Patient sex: M
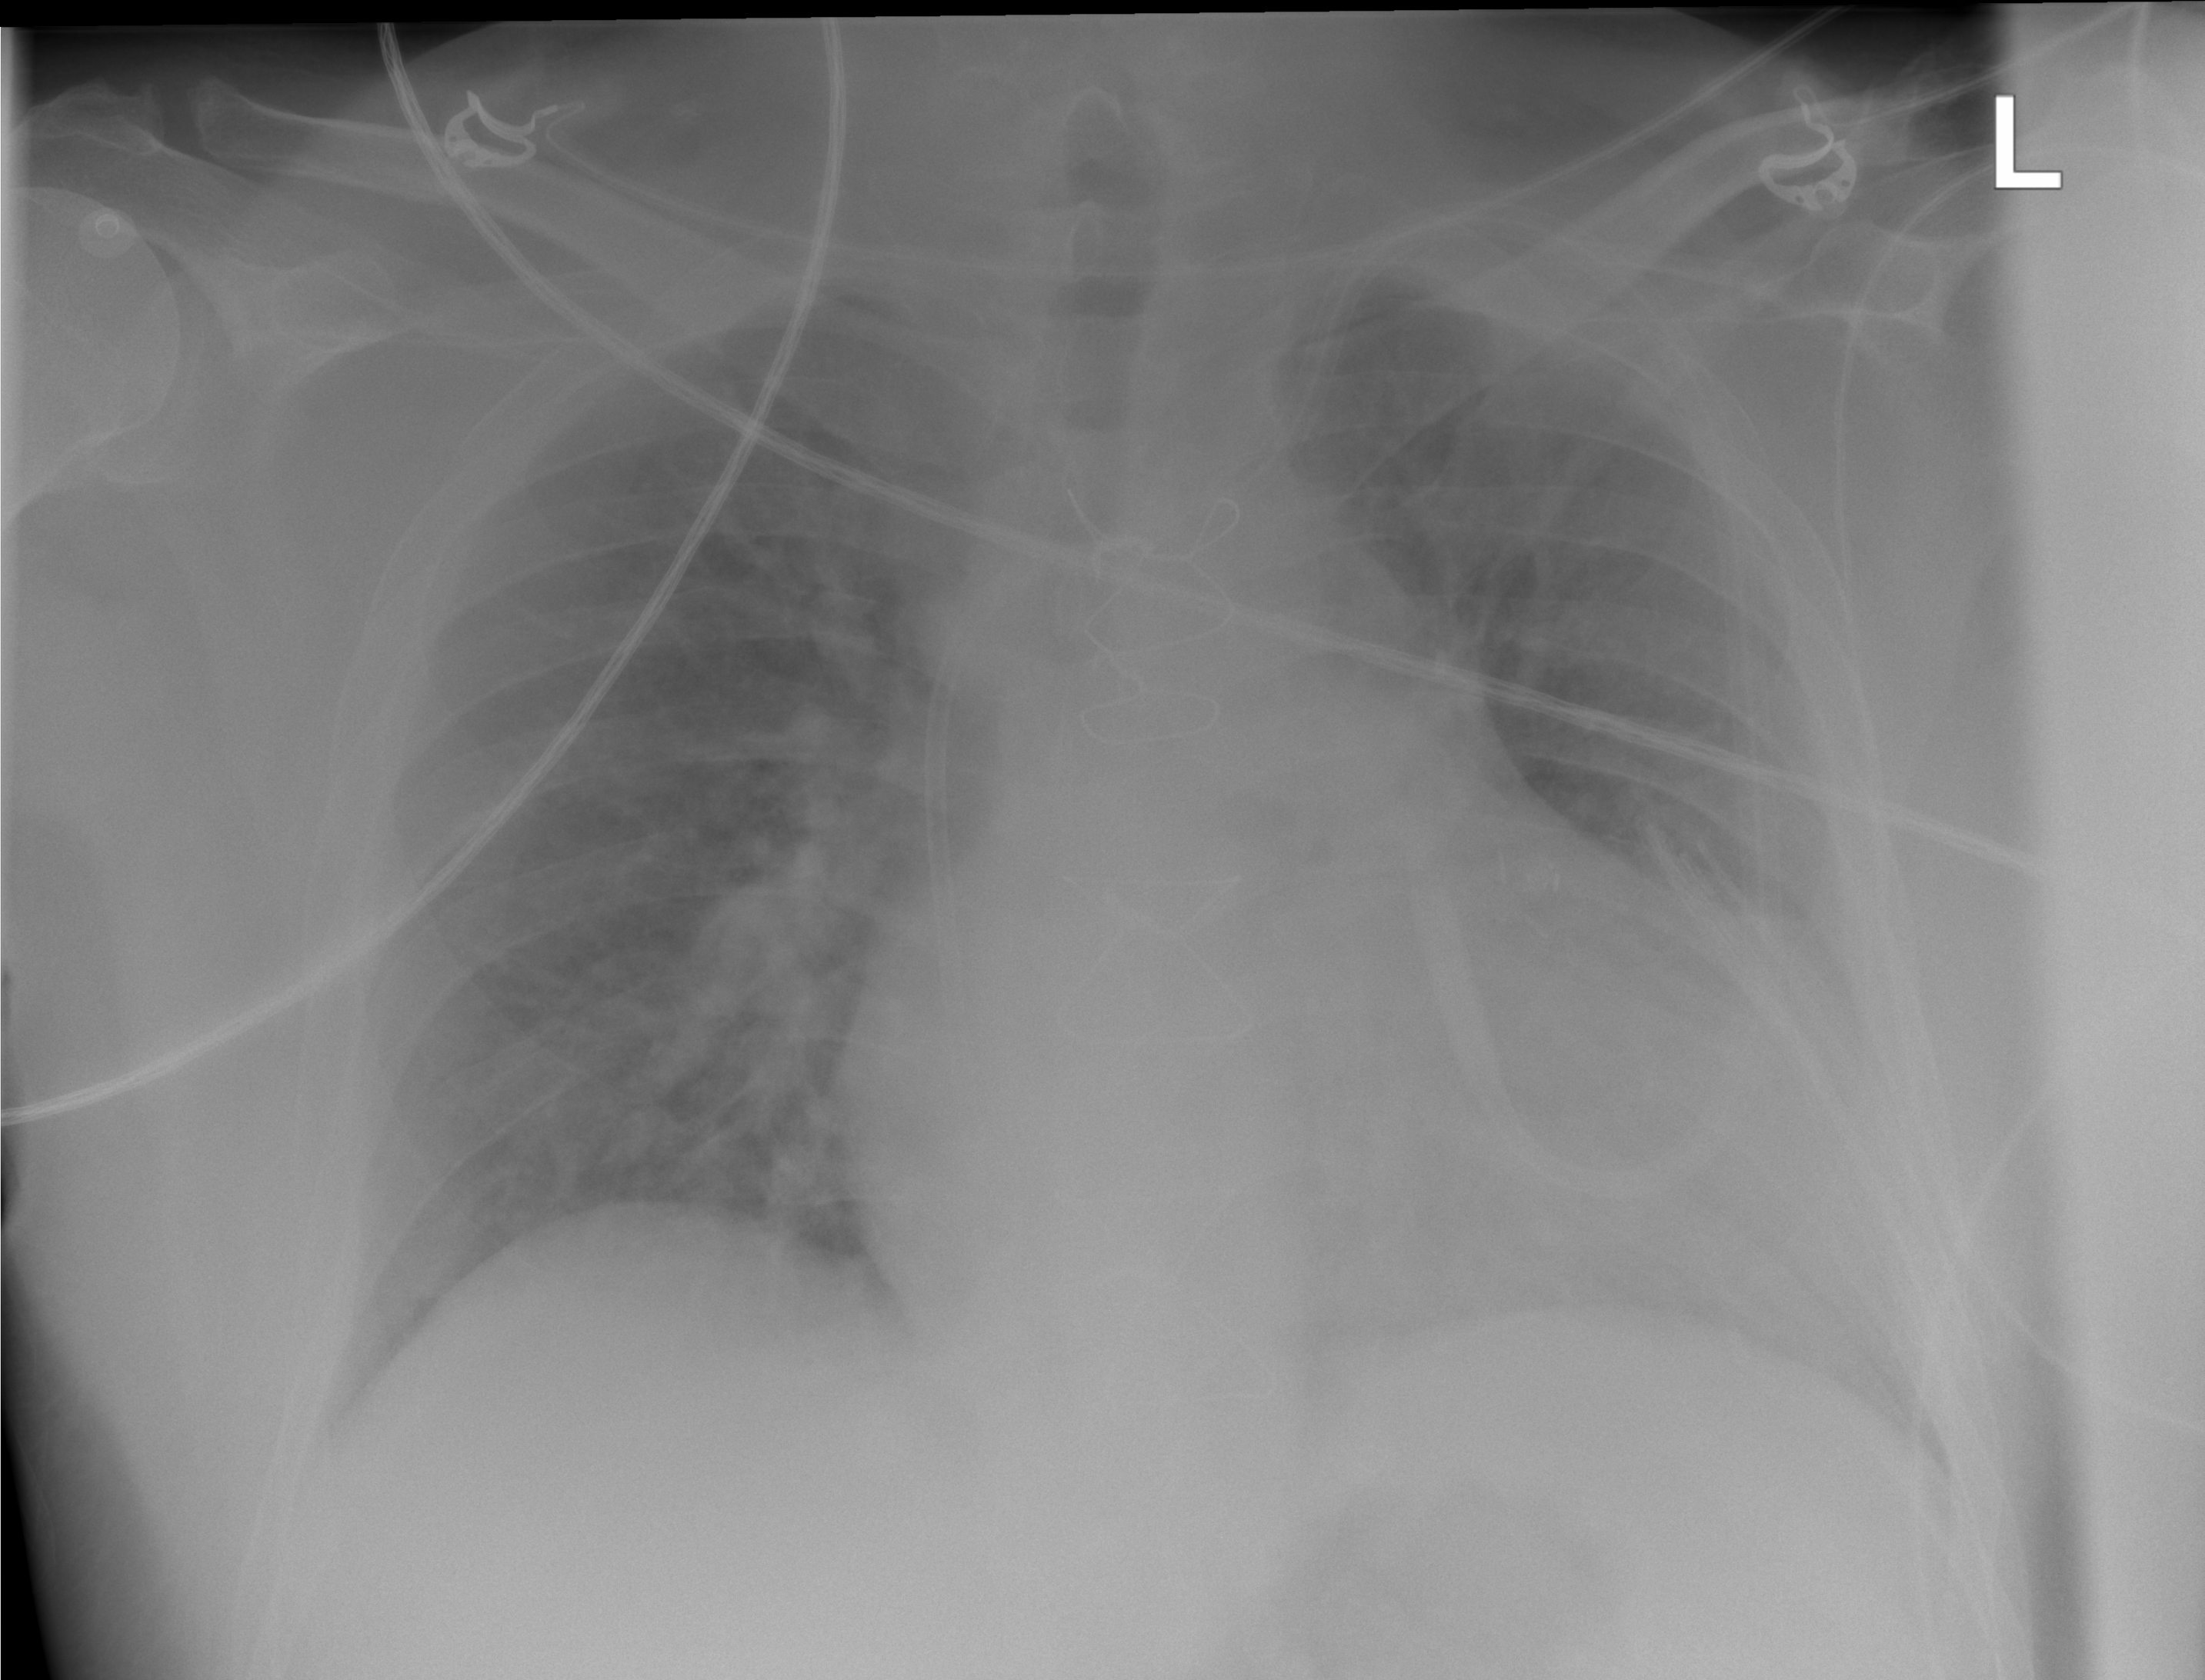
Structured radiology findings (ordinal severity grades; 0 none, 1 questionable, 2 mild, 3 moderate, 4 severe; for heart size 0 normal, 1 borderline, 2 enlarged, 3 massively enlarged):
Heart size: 2
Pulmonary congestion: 2
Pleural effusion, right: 0
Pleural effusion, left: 1
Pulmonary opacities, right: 0
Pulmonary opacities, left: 0
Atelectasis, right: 2
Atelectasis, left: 2